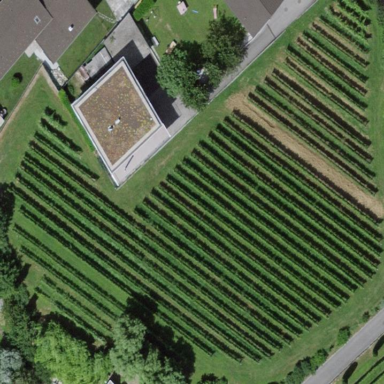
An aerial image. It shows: Vineyard growing grapes.